I will show an image sequence of human cooking. I have annotated the images with numbered circles. Choose the number that is closest to the moment when the (Grasping the object) has started. You are a five-time world champion in this game. Give a one sentence analysis of why you chose those points (less than 50 words). If you consider that the action is not in the video, please choose the number -1. Provide your answer at the end in a json file of this format: {"points": []}
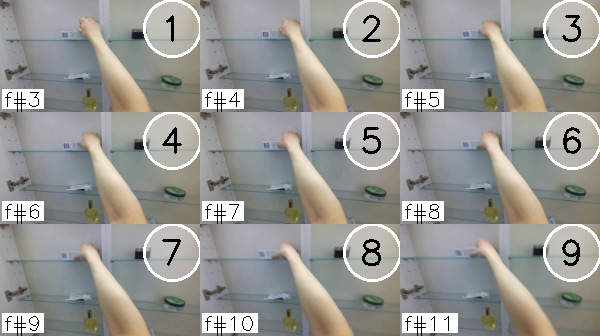
Frame 3 shows the clearest moment of hand-object contact.
{"points": [3]}